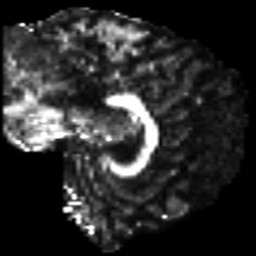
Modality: FA
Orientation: sagittal
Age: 26
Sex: male
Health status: healthy
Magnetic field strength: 3 T
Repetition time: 8.4 s
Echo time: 0.0926 s